Question:
How to do this effects for '<option>' and '<button>' with CSS and JS?
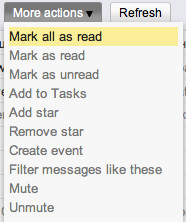
Answer: It's not real '<select>' or '<button>' element. The real form element would be (if it was a form element at the beginning) replaced with simple styled '<ul>' (one of the options). And javascript is used to hide select element, replace it with list and attach events to list items / anchors.
Edit: Gmail apparentyl doesn't use list, but divs. That's also an option.. logic behind it is still same.